Interaction volume radius: 10 \u00c5
Interaction volume height: 10 \u00c5
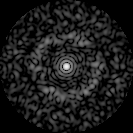
Disorder parameter: 0.8469